Question: What is the text on the image?
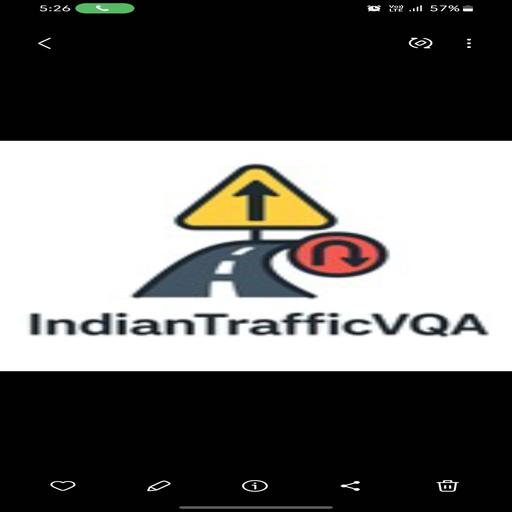
Answer: IndianTrafficVQA